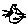
Label: cat